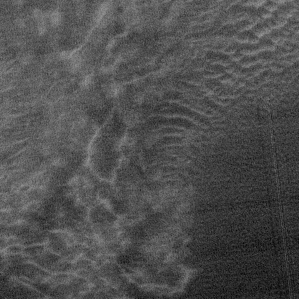
Label: frost